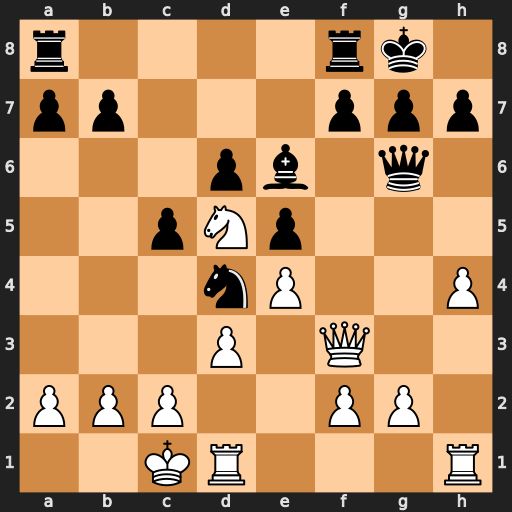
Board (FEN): r4rk1/pp3ppp/3pb1q1/2pNp3/3nP2P/3P1Q2/PPP2PP1/2KR3R
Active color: w
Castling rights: -
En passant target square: -
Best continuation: Ne7+ Kh8 Nxg6+ fxg6 Qe3